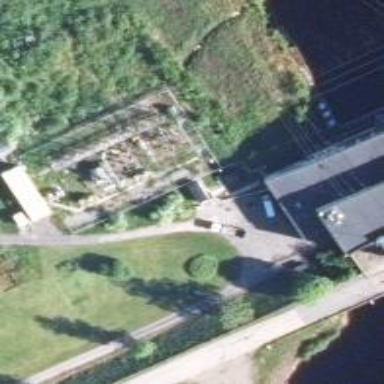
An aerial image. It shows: Distribution-level power substation.